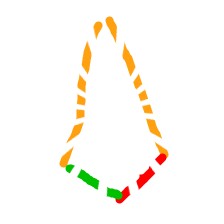
Shape: kite